Question: I have an iPad app (XCode5, ARC, Storyboards, iOS 7). This is the problem (placeholder and cursor in middle of UITextField):

This is the code that creates it:
'''
- (IBAction)bSendFeedback:(UIButton *)sender {
// make the popover
UIViewController* popoverContent = [[UIViewController alloc] init];
UIView* popoverView = [[UIView alloc] initWithFrame:CGRectMake(0, 0, 450, 500)];
popoverView.backgroundColor = [UIColor colorWithWhite:(CGFloat)1.0 alpha:(CGFloat)1.0]; // frame color?
popoverContent.view = popoverView;
//resize the popover view shown in the current view to the view's size
popoverContent.contentSizeForViewInPopover = CGSizeMake(450, 500);
// add the UITextfield to the popover
UITextField *tf = [[UITextField alloc]initWithFrame:CGRectMake(0, 0, 450, 500)];
[tf becomeFirstResponder];
tf.delegate = self;
tf.tag = kSendFeedback;
tf.placeholder = @" Enter your comments here";
tf.backgroundColor = UIColorFromRGB(0xFFFFE0);
tf.returnKeyType = UIReturnKeyDone; // make return key read "Done"
[popoverView addSubview:tf];
// if previous popoverController is still visible... dismiss it
if ([popoverController isPopoverVisible]) {
[popoverController dismissPopoverAnimated:YES];
}
//create a popover controller
popoverController = [[UIPopoverController alloc] initWithContentViewController:popoverContent];
[popoverController presentPopoverFromRect:((UIButton *)oSendFeedback).frame inView:self.view
permittedArrowDirections:UIPopoverArrowDirectionAny animated:YES];
'''
}
The image is from running under iOS7;
As you can see, it kind of works but the cursor/placeholder should be at the top of the UITextField... any ideas why it's not there when running under ios&?
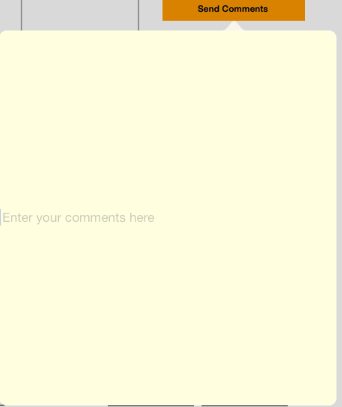
Answer: It appears that Apple has changed the default vertical alignment of a UITextField to center ('UIControlContentVerticalAlignmentCenter') in iOS 7 versus top ('UIControlContentVerticalAlignmentTop') in iOS 6 & previous version.
To fix it in all versions, please add this line -
'''
tf.contentVerticalAlignment = UIControlContentVerticalAlignmentTop;
'''
This will put the cursor and placeholder text at the top. Good catch !!